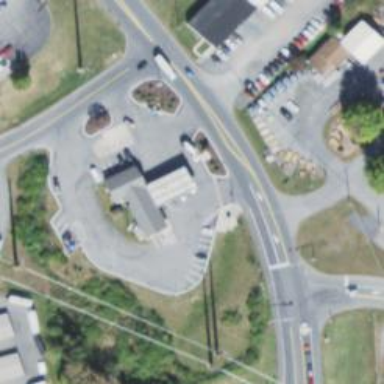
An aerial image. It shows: Convenience shop.